Current action and preconditions to check: trajectory_clear

Your task: For each precondition in the list above, predict whether it will hold at this action.

Consider the current scene as observed from the mobile robot's camera, and analyze the predicted future states of all dynamic agents (e.g., people, animals, vehicles, or any moving entities) within the NEXT SECOND.

IMPORTANT: Only answer "very likely" if you are absolutely certain—based on strong, clear evidence—that a dynamic agent will violate the precondition in the predicted future state. Do NOT answer "very likely" for unlikely, ambiguous, or low-probability risks.

Ask yourself for each precondition: Is there a high probability, with clear and convincing evidence, that the predicted future states of any dynamic agent will interfere with the predicted future state of the currently executing action within the NEXT SECOND, causing that precondition to fail?

Assess the risk level based on these predictions. Use "likely" or "very likely" if motions create a clear risk of interference.

Use "neutral" or "improbable" if agents are nearby but their predicted paths are clearly diverging or non-conflicting.

Failure Risk Categories: "very improbable", "improbable", "neutral", "likely", "very likely"

Answer Format: Output ONLY the probability_of_failure value from these categories: "very improbable", "improbable", "neutral", "likely", "very likely"

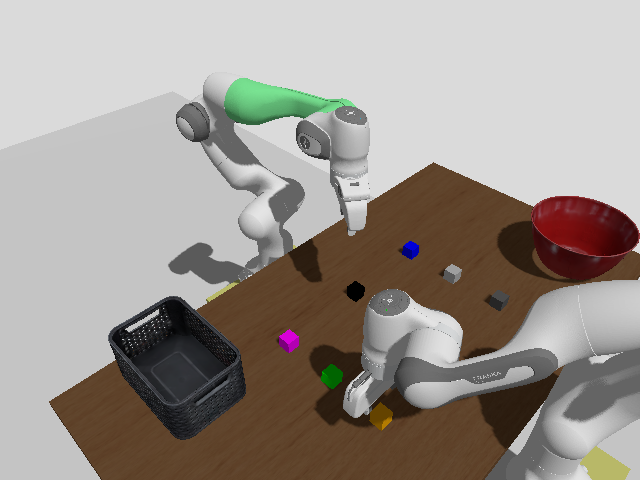

Answer: very improbable